Question: I am converting the hexadecimal files to images. The input files are converted to byte string using 'binascii' library. The problem arises when the byte string is written to form an image. The output of all the hexadecimal files is same. I will be grateful if someone provides me a solution.
Here is my code:
'''
import binascii
import cv2
import os
from tkinter import *
from tkinter import filedialog
#Hide the root window that comes by default
root=Tk()
root.withdraw()
#Browse and select txt files
dir=[]
dir=filedialog.askopenfilenames(
initialdir="C:\Binaries\Hexadecimal_Text_Files",
title="Open Text file",
filetypes=(("Text Files", "*.txt"),)
)
#Reading data in txt files and decoding hexadecimal characters
for x in dir:
tf=open(x)#Open file
data=tf.read()#Read data in file
data=data.replace(' ','')#Remove whitespaces
data=data.replace('
','')#Remove breaks in lines
data=binascii.a2b_hex(data)
tf.close()
#Extract txt filename without extension
pathname, extension = os.path.splitext(f"{x}")#Split path into filename and extenion
filename = pathname.split('/')#Get filename without txt extension
filepath=f"C:\Binaries\Images\{filename[-1]}.png"#Defining name of image file same as txt file
#Write data into image
with open(filepath, 'wb') as image_file:
img=image_file.write(data)
#Resizing Image
img=cv2.resize(img,(500,500))
cv2.imwrite(filepath,img)
'''
Output:

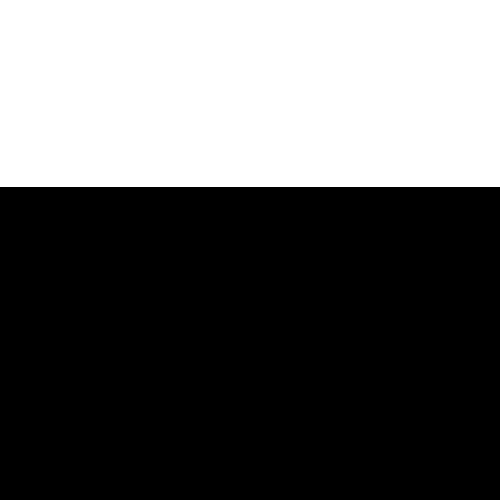
Answer: I have converted the hexadecimal files into images by using numpy array and Pillow. Now I am getting different images.
'''
import numpy as np
import binascii
import os
from PIL import Image as im
from tkinter import *
from tkinter import filedialog
# Hide the root window that comes by default
root = Tk()
root.withdraw()
# Browse and select txt files
dir = []
dir = filedialog.askopenfilenames(
initialdir="C:\Binaries\Folder_3",
title="Open Text file",
filetypes=(("Text Files", "*.txt"),)
)
# Reading data in txt files and decoding hexadecimal characters
for temp in dir:
tf = open(temp) # Open file
data = tf.read() # Read data in file
data= data.replace(''','') #Remove label
data = data.replace(' ', '') # Remove whitespaces
data = data.replace('
', '') # Remove breaks in lines
data = binascii.a2b_hex(data)
tf.close()
#Converting bytes array to numpy array
a = np.frombuffer(data, dtype='uint8')
#print(a) //Display array
#Finding optimal factor pair for size of image
x = len(a)
val1=0
val2=0
for i in range(1, int(pow(x, 1 / 2))+1):
if x % i == 0:
val1=i
val2=int(x / i)
#Converting 1-D to 2-D numpy array
a = np.reshape(a, (val1, val2))
#print(a) #Display 2-D array
#Writing array to image
data = im.fromarray(a)
# Split path into filename and extenion
pathname, extension = os.path.splitext(f"{temp}")
filename = pathname.split('/') # Get filename without txt extension
# Defining name of image file same as txt file
filepath = f"C:\Binaries\Images_3\{filename[-1]}.png"
#Resize image
data=data.resize((500,500))
#Saving image into path
data.save(filepath)
'''
<URL>
<URL>